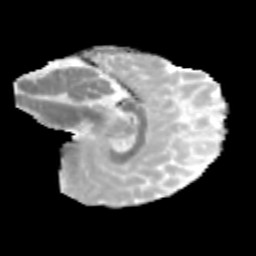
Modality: MD
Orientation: sagittal
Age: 11
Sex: male
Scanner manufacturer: siemens
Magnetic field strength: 3 T
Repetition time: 3.8 s
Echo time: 0.07 s